Question: I have a problem on a program I'm making that I honestly can't find a solution for. It seems the objects contained on a Java ArrayList collection are being modified without me programming such modifications.
The program as a whole is meant to basically create a random connection between two nodes on a 10x10 grid by moving through a path. This path is represented as an ArrayList collection of points in the grid, with the first index containing the first node's location (node A) and the last index containing the second node's location (node B). How I do this is by locating myself on A's location, and then moving randomly to contiguous points in the grid, repeating this in a while loop until B's location is reached.
Everything seems to work except that the "path" collection is altered somehow, such that every point in it ends up being the same as the last point to which I move, which is also B's location.
The method is as follows:
'''
public void generateRandomPath()
{
path = new ArrayList<Point>();
path.add(pInitial);
complete = false;
while(!complete)
{
k = path.get(path.size()-1);
d = selectDirection(k);
GUI.log.append("==== Before the method. ====
");
GUI.log.append(Integer.toString(path.get(path.size()-1).getX())+" - "+Integer.toString(path.get(path.size()-1).getY())+"
");
x = move(k, d);
path.add(x);
if(k.getX() == pEnd.getX() && k.getY() == pEnd.getY())
complete = true;
}
GUI.log.append("Finished.
");
}
'''
- - - - - -
So what it basically does is it grabs the last point in the path as reference, chooses a direction, and then moves to the point contiguous on that direction. Each repetition of the while loop should add a new to . However what ends up happening is that not only is this new point added, but every other already in takes the value of this last point added. By utilizing the log entries show above (GUI.log.append) I managed to see that is being mysteriously altered inside the step:
'''
x = move(k, d);
'''
Which is the following method:
'''
private Point move(Point n, int y)
{
GUI.log.append("==== Inside the method. ====
");
GUI.log.append(Integer.toString(path.get(path.size()-1).getX())+" - "+Integer.toString(path.get(path.size()-1).getY())+"
");
Point newP = n;
if(y == 1)
newP.setY(n.getY()-1);
if(y == 2)
newP.setX(n.getX()+1);
if(y == 3)
newP.setY(n.getY()+1);
if(y == 4)
newP.setX(n.getX()-1);
GUI.log.append("==== After method. ====
");
GUI.log.append(Integer.toString(path.get(path.size()-1).getX())+" - "+Integer.toString(path.get(path.size()-1).getY())+"
");
return newP;
}
'''
Integer is the direction as mentioned before. As you can see this method does not alter in any way, yet the logs show it does. In this example node A was on the X = 2, Y = 3. The log shows what the coordinates of the last in are. As you can see, the coordinates of the last point in take on the value of the coordinates of the new , but this new was not yet added to .

I honestly don't know how this is happening. If anyone could think of a reason I would appreciate it very much if you could tell me.
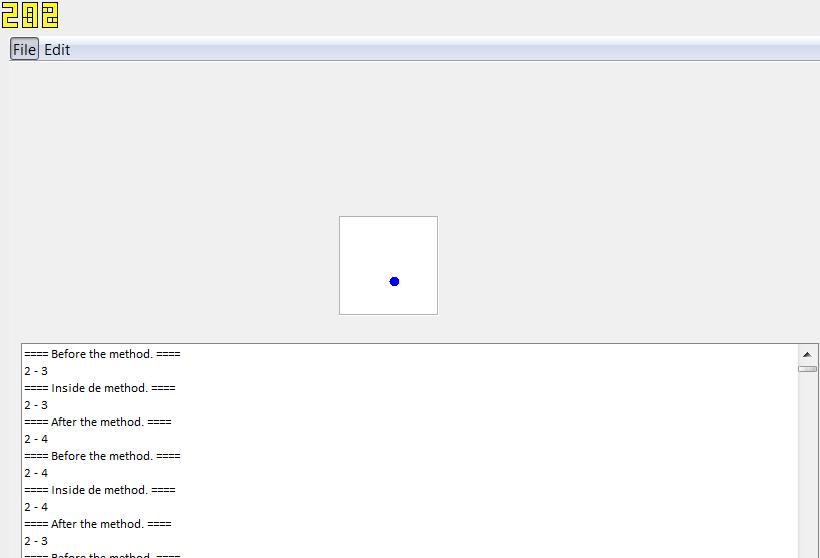
Answer: Try
'''
Point newP = new Point(n.getX(), n.getY());
'''
instead of
'''
Point newP = n;
'''